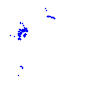
Particle: pion